Aerial crown-view tile of a tropical tree (Barro Colorado Island, Panama), acquired 20250715:
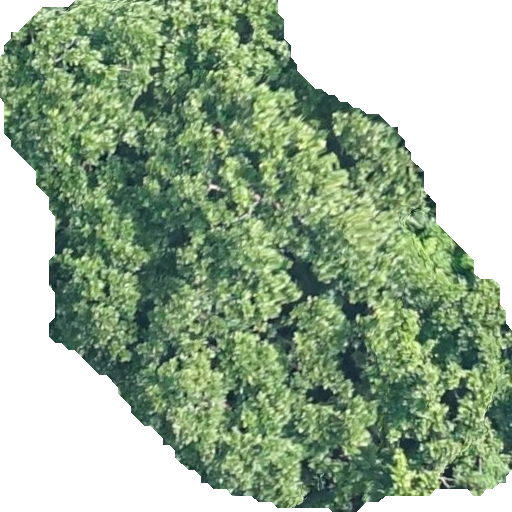
Species: Anacardium excelsum
GBIF accepted scientific name: Anacardium excelsum
Crown area: 275.526 m²